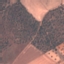
Label: PermanentCrop